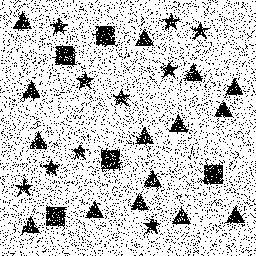
Squares: 5
Triangles: 15
Stars: 10
Total shapes: 30